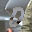
Label: 0